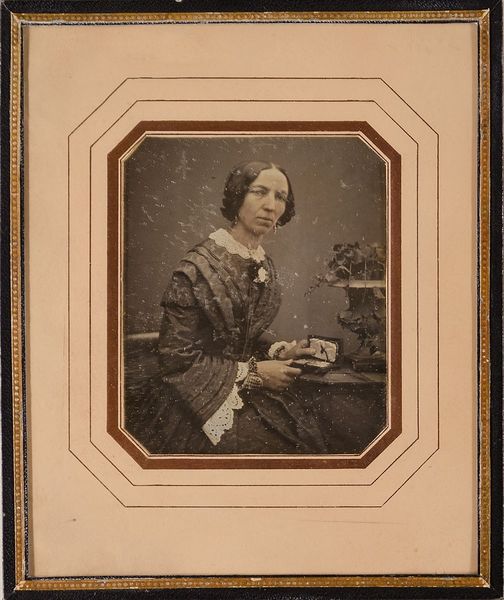
Titel: Unbekannte Frau
Künstler: Wilhelm Breuning
Standort: Hamburg
Institution: Museum für Kunst und Gewerbe Hamburg
Schlagwörter: frau, gesten, portrait, figur, person, foto, fotografie, photographie, photo, lichtbild, daguerreotypie, historische, bildwerke, angewandte und bildende kunst, hessische systematik, porträt, persönlichkeit, armhaltungen, porträtfotografie, porträtphotographie, hüftbild